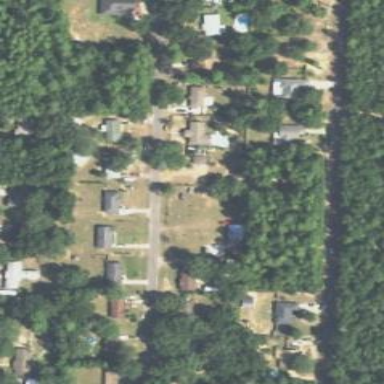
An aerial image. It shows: Residential area composed of single-family homes.